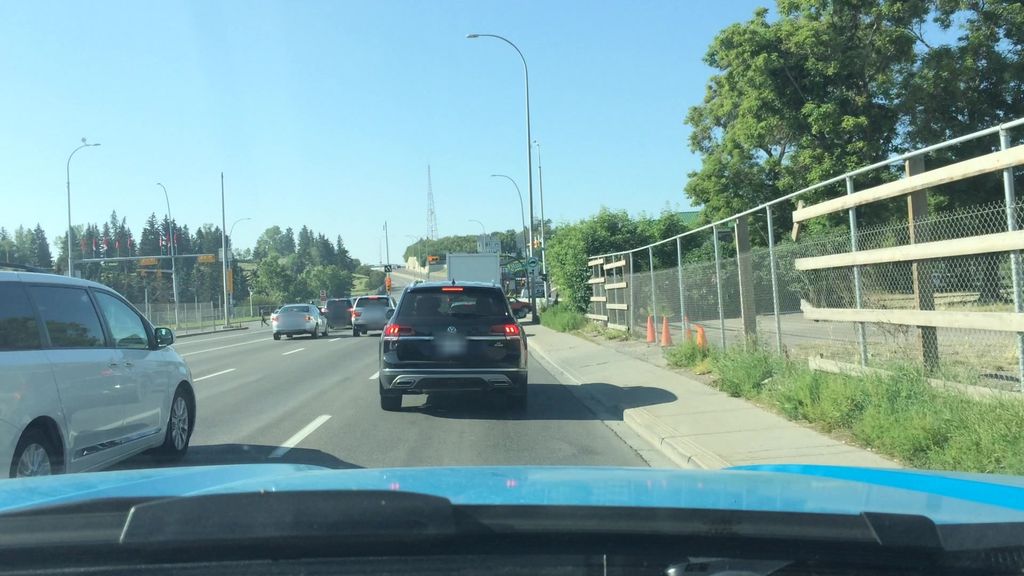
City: calgary